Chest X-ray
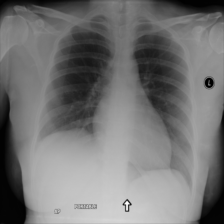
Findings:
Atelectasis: negative
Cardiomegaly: negative
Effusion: negative
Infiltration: positive
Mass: negative
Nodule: negative
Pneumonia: negative
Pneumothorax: negative
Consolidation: negative
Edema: negative
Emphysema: negative
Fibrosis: negative
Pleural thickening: negative
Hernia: negative